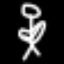
Label: angel